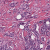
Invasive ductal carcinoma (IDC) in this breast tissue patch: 1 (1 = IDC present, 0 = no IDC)